Question: everyone, I am not familiar with ggplot2. Now I have questions on it. Here are the codes to produce one plot
'''
data <- data.frame(age=sample(c("25-29","30-34"),100,rep=TRUE),ratio=rnorm(100,mean=1,sd=0.3))
library(ggplot2)
qplot(ratio, data=data, geom="bar", fill=age, binwidth=0.1)
'''

Here are my questions.
(1) How to change the color of histogram?
(2) How to put the legend in the panel?
(3) How to change the background color?
Thanks very much in advance!
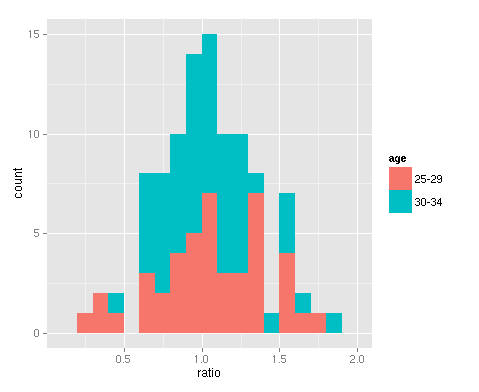
Answer: 1. Have a look at scale_color_manual, the examples should be sufficient. The general structure of tweaking any scale in ggplot2 is to use the appropriate scale function: scale_{aes_name}_{scale_type}, where aes_name can be color, x, or any other aeshetic, and where scale_type can be continuous, discrete, manual, etc.
2. Googling for ggplot2 legend position led me to this link. Your answer is in there.
3. Have a look at ?theme, in particular panel.background. The examples there include an example of exactly what you need.